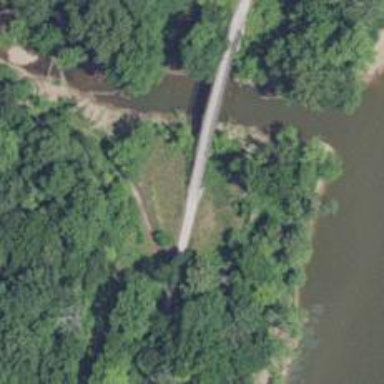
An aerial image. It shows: Cycleway bridge with excellent trail visibility.